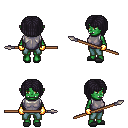
a pixel art fantasy rpg character, female body template, orc, green skin, steel chest armor, teal pants, raven pageboy hairstyle, gold gloves, gray slippers, spear, four views (front, back, left, right), 2x2 character sprite sheet, small pixel art, hard edges, no anti-aliasing